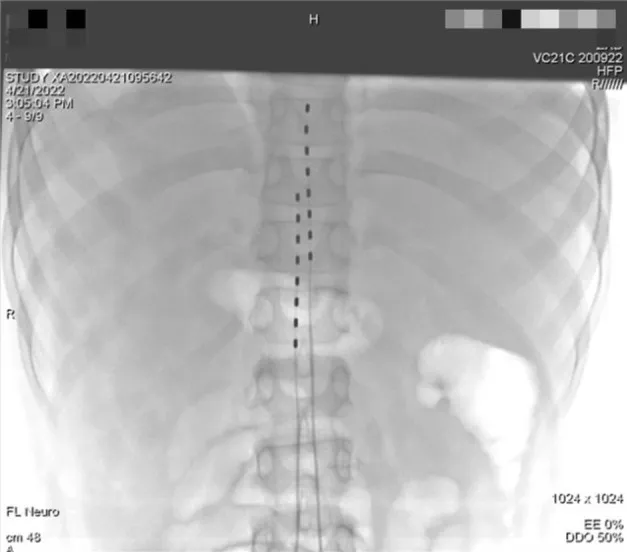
Inoperative digital subtraction angiography imaging for the placement of the dual-lead spinal cord stimulator placement. The tip of the 2 spinal cord electrical stimulation electrodes were placed in the epidural space near the upper edge of the T11 and T9 vertebral body.
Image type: radiology (x_ray)